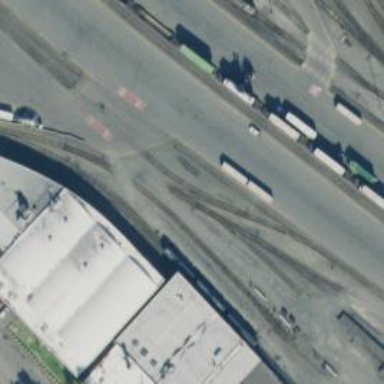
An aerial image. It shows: Railway yard used for servicing trains.